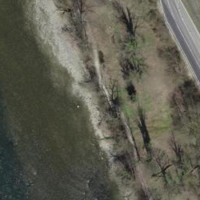
EUNIS habitat code: 15
Species observed at this site:
Lathraea squamaria